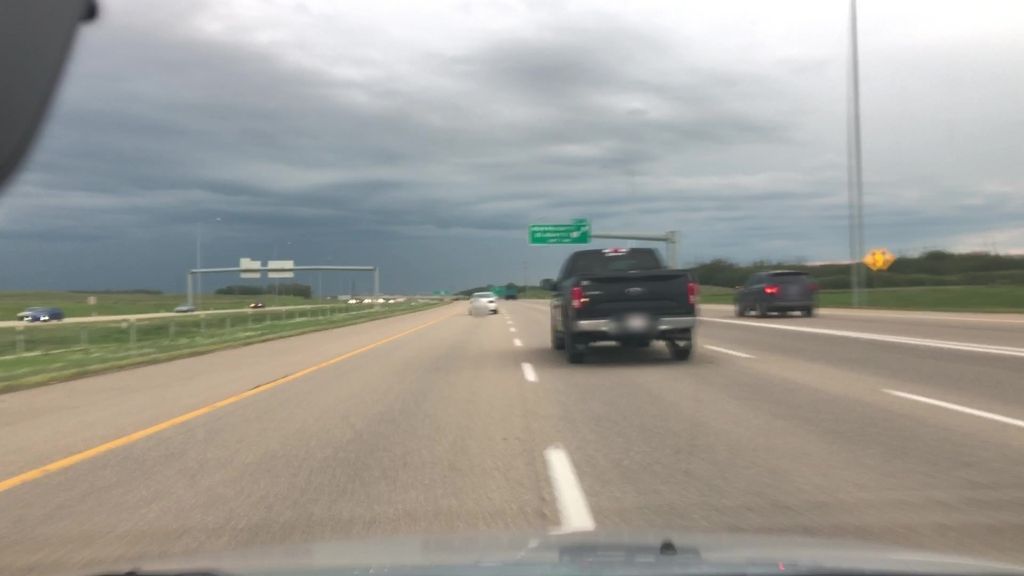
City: edmonton